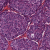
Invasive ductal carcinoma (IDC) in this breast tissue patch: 1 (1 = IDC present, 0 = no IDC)